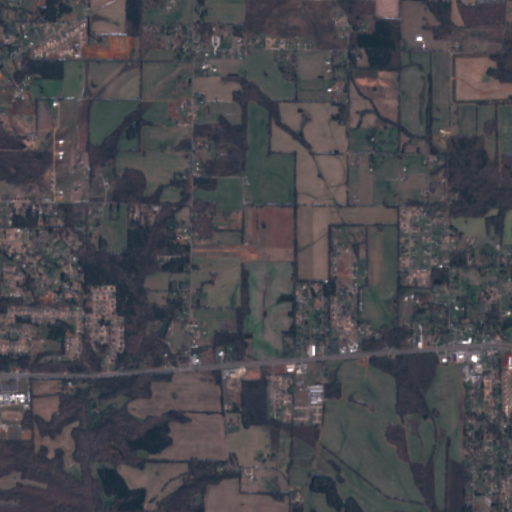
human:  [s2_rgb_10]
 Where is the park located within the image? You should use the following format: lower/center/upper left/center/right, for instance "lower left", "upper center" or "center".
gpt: The park is located in the lower left of the image.
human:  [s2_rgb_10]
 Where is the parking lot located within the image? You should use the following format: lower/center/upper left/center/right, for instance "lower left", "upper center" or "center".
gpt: The parking lot is located in the lower left of the image.
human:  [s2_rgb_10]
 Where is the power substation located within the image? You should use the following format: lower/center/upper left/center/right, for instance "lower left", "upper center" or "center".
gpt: The power substation is located in the lower right of the image.
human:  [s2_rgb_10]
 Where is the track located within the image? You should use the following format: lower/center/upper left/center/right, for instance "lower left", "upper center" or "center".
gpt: The track is located in the lower left of the image.
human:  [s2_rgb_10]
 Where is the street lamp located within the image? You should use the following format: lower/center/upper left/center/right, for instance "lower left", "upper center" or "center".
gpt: The street lamp is located in the lower left of the image.
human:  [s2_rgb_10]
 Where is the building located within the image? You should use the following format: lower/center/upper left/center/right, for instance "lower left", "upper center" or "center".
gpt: There is no building in the image.